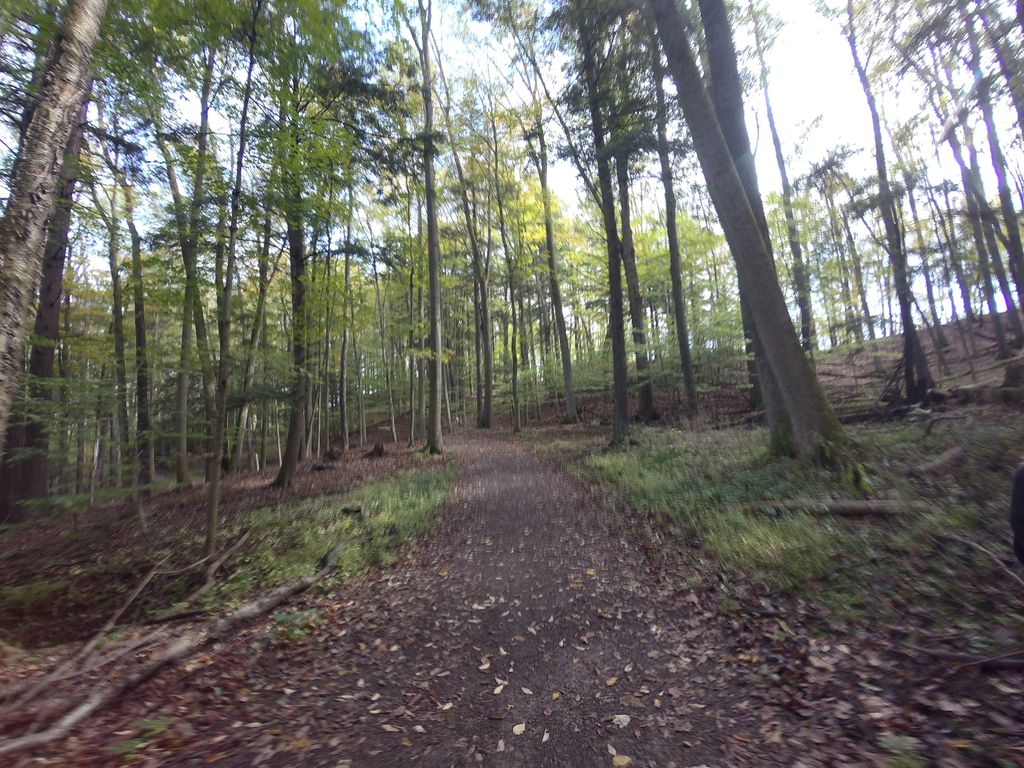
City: hamilton